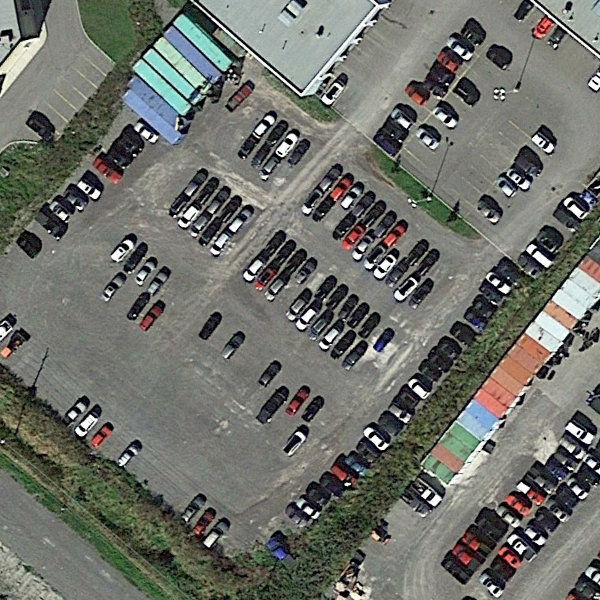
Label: Parking